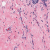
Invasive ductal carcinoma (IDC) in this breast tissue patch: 0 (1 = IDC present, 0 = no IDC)